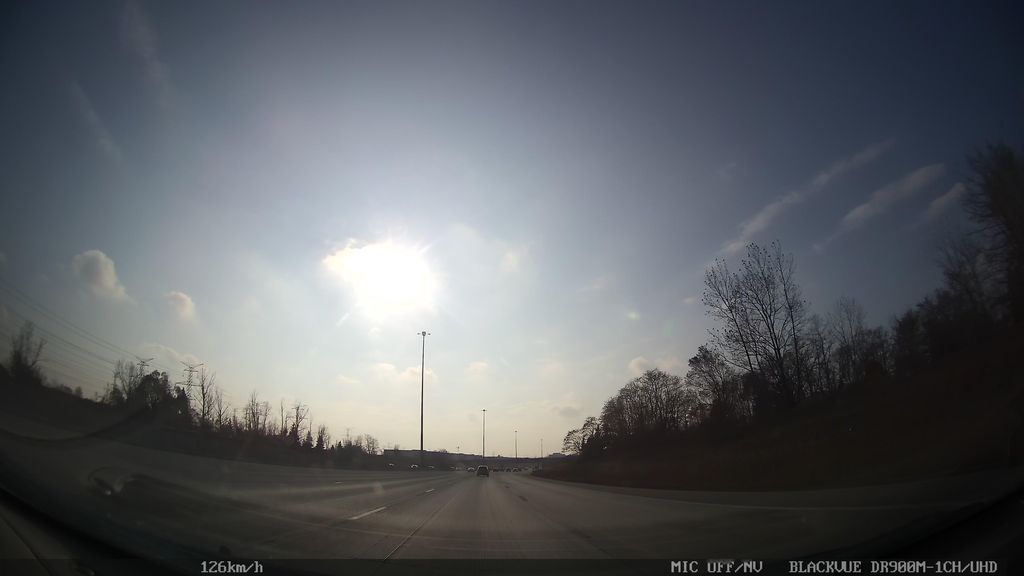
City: toronto